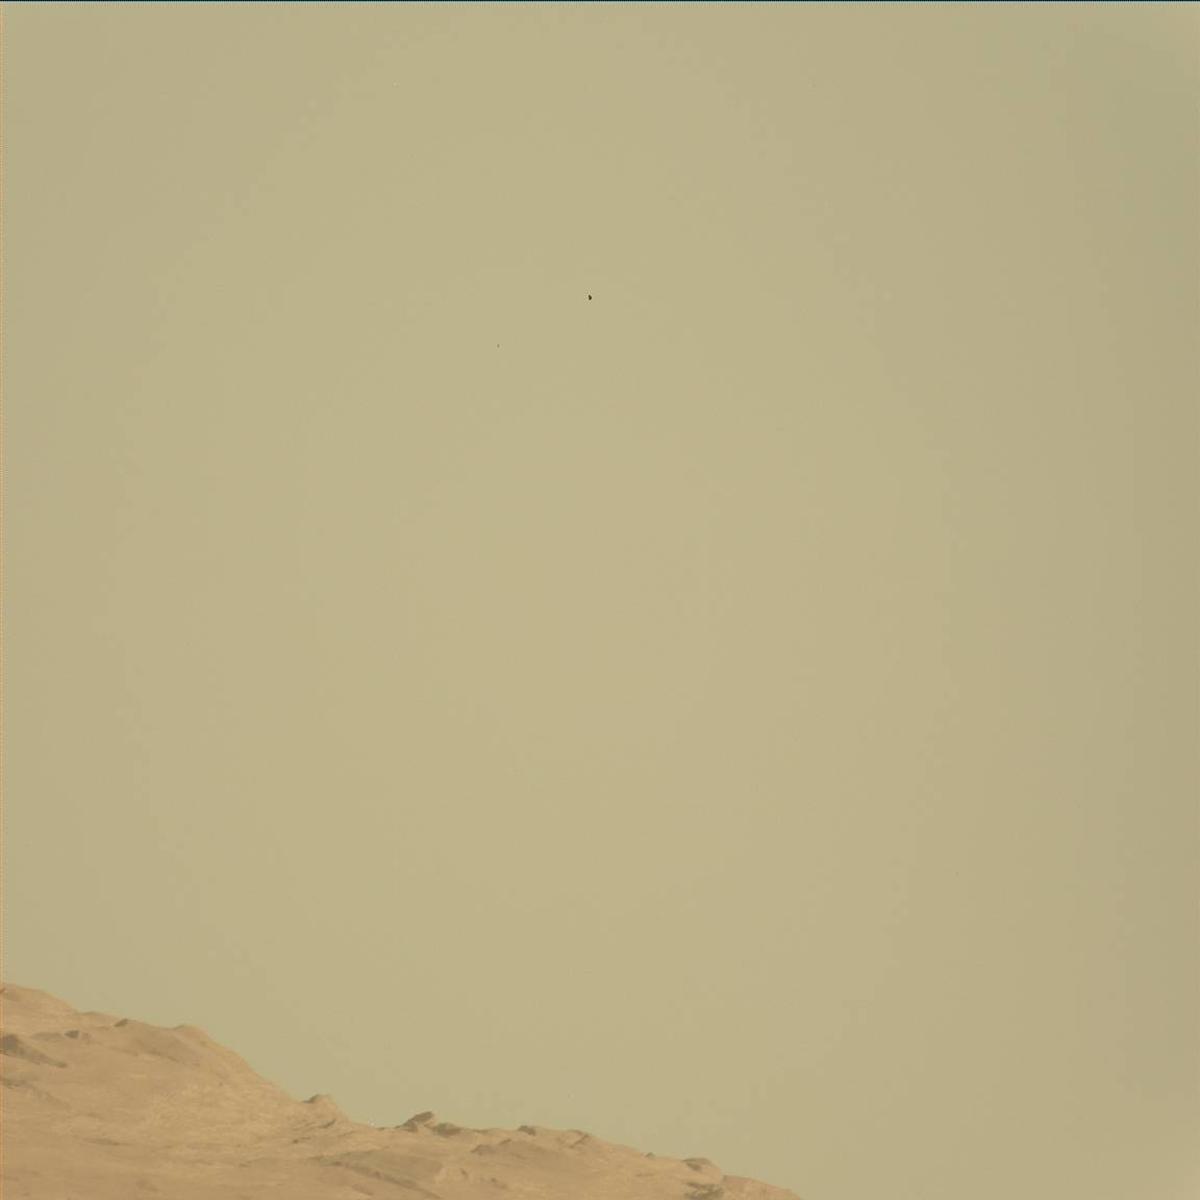
Terrain classes present: Ridge, Sky